Question: Imagine I am plotting e.g. this:
'''
plot(1:1500,1:1500)
'''
This will look like the image below, with the x axis starting at 0 and going up to 1500.
Now I don't want to have that labeling, but instead the x axis labeling shall start with e.g. 1 and then end at 151 (increase by 1/10 for every point on the x axis, additionally an offset of 1).
I just want to change the labeling of the x axis, I don't want to change the x input vector to the plot function nor do I want to plot other points. I just want the x labeling to start at a different offset and increase in another step size, independent of the x values passed to the plot function.
Is that possible? How? It would make some things easier for me. Thanks for any hint!

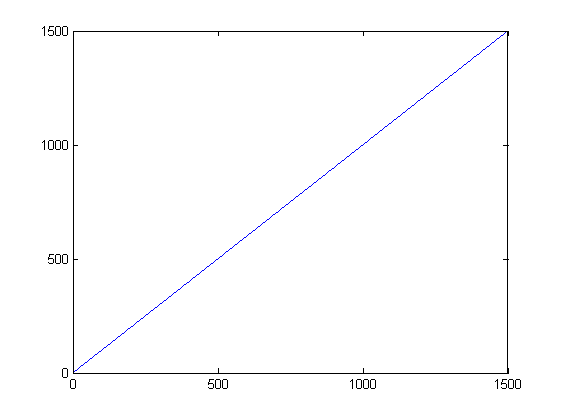
Answer: You could customize the tick marks using the XTick and XTickLabel <URL>.
Example:
'''
x = 1:7;
y = rand(size(x));
plot(x,y)
set(gca, 'XTickLabel',{'Mon','Tue','Wed','Thu','Fri','Sat','Sun'})
'''